Field crop: tomato
Growth stage: 1
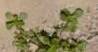
Species: portulaca